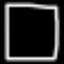
Label: square